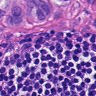
Metastatic tissue present: yes